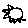
Label: sun